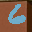
Label: 6